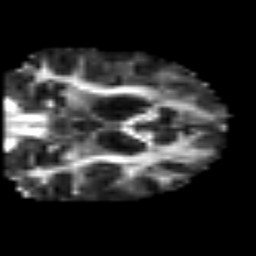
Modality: FA
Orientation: coronal
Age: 69
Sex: male
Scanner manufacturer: siemens
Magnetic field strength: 3 T
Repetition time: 3.2 s
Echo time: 0.081 s